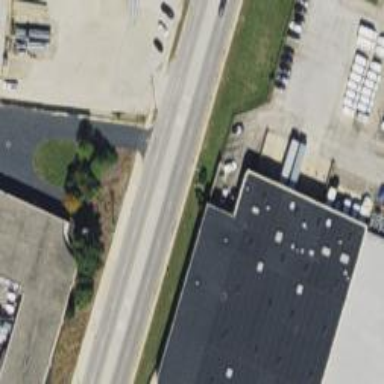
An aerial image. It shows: Secondary road with asphalt surface and separate sidewalk.